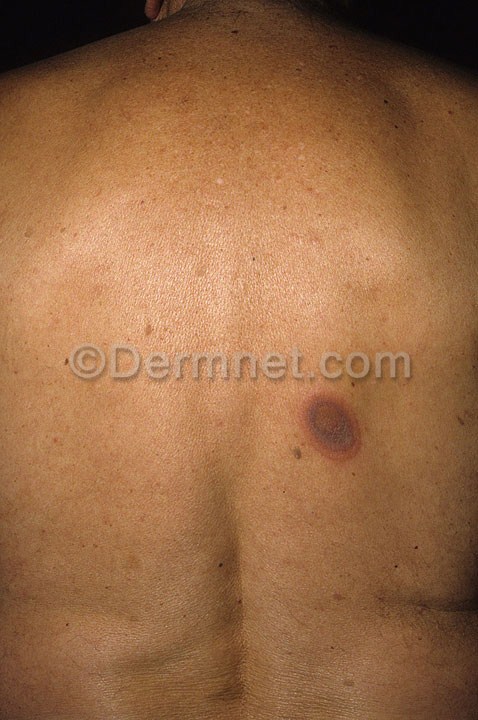
Disease: Exanthems and Drug Eruptions